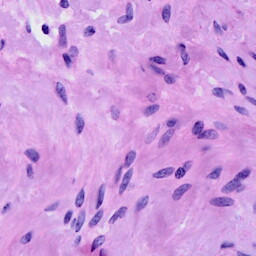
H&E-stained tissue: Cervix